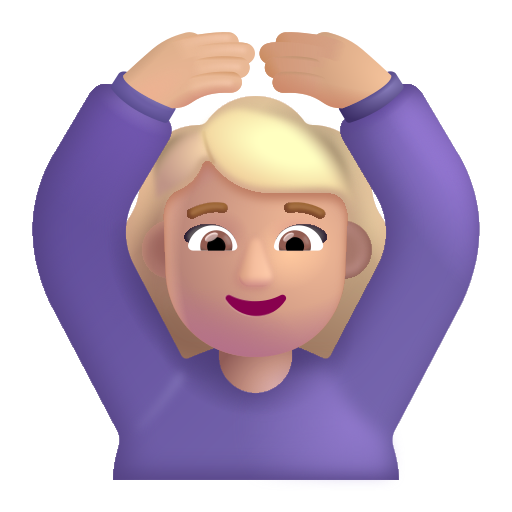
woman gesturing ok color  light